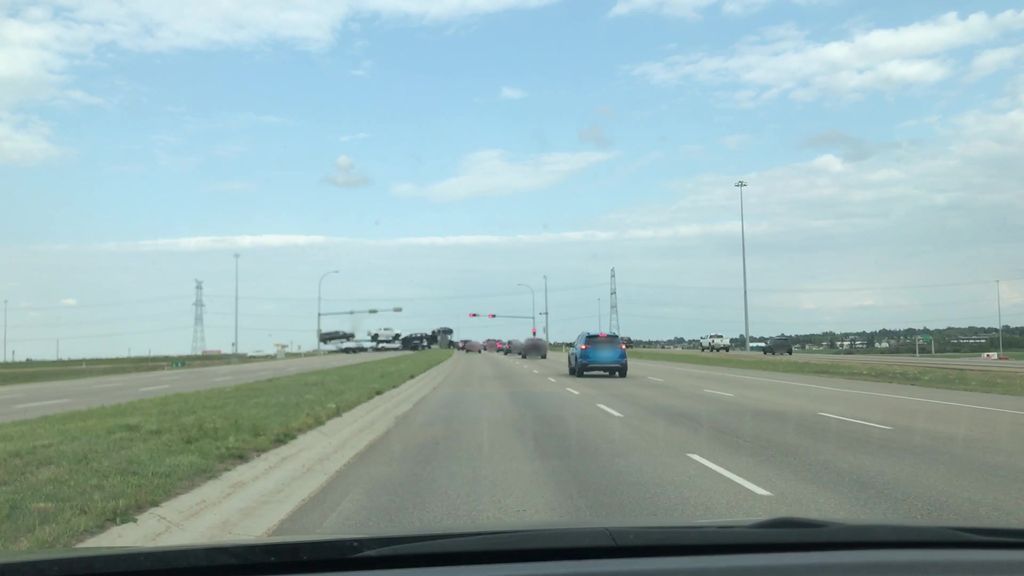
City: edmonton